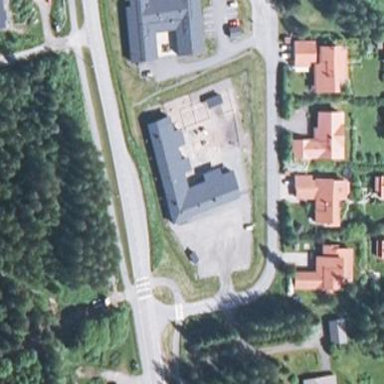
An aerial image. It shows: Building.